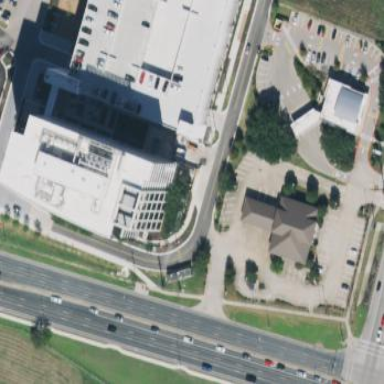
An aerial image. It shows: Building.